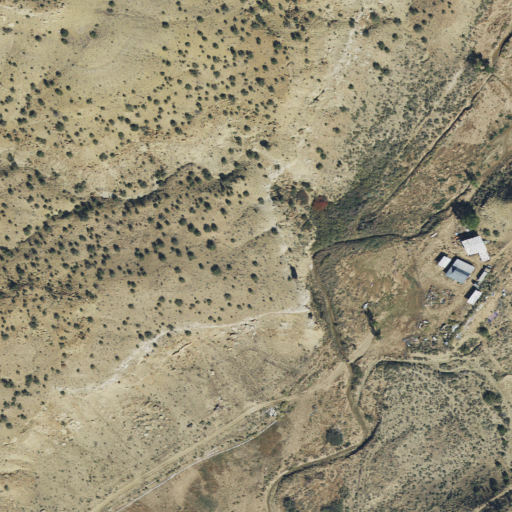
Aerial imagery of valley in Utah named Floy Canyon containing shrub, open development, herbaceous wetlands, and evergreen forest